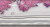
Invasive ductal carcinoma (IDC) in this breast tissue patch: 0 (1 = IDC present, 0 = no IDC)